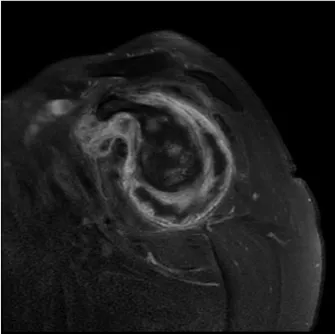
Enhanced view showing enhancement of the mass-like lesion (c).
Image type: radiology (mri)